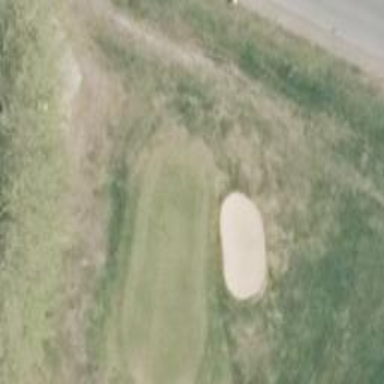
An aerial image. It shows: Golf green.